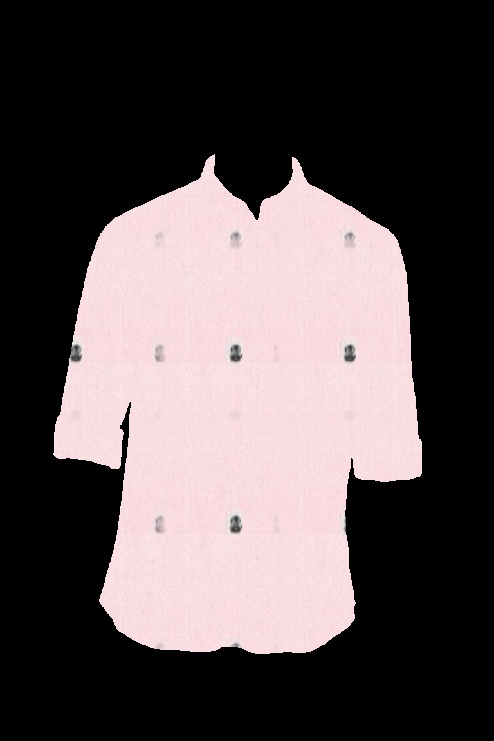
pink kalimah button up tee